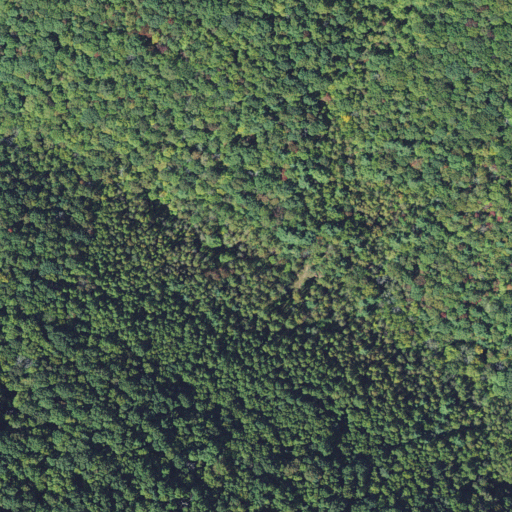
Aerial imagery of gap in North Carolina named Baldwin Gap containing mixed forest and deciduous forest